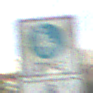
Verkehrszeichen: BeginnFussgaengerzone
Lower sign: EinspurigeFahrzeugeFrei3
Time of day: MorningAfternoon
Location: Outdoor (Suburban)
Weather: PartlyCloudy
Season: NotSpecified
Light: Natural